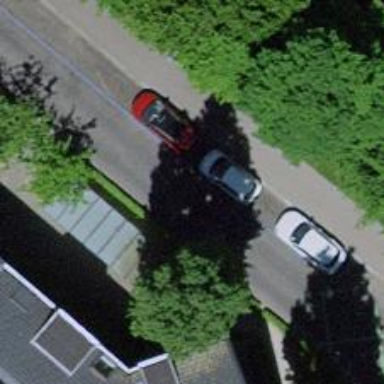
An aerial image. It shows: Residential road with asphalt surface and separate sidewalk.